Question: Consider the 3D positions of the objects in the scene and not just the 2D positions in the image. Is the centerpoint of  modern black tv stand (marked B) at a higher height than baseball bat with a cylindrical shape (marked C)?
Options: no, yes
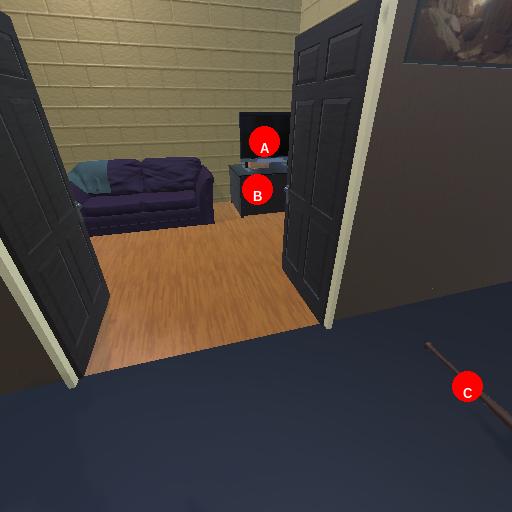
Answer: no